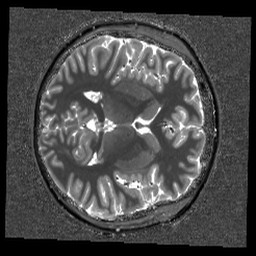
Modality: T1w
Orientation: axial